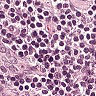
Metastatic tissue present: no